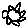
Label: sun